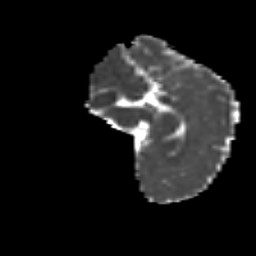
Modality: MD
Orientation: sagittal
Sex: male
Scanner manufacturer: siemens
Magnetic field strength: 3 T
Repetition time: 5 s
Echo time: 0.071 s